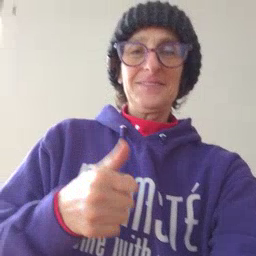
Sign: yourself